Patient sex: M
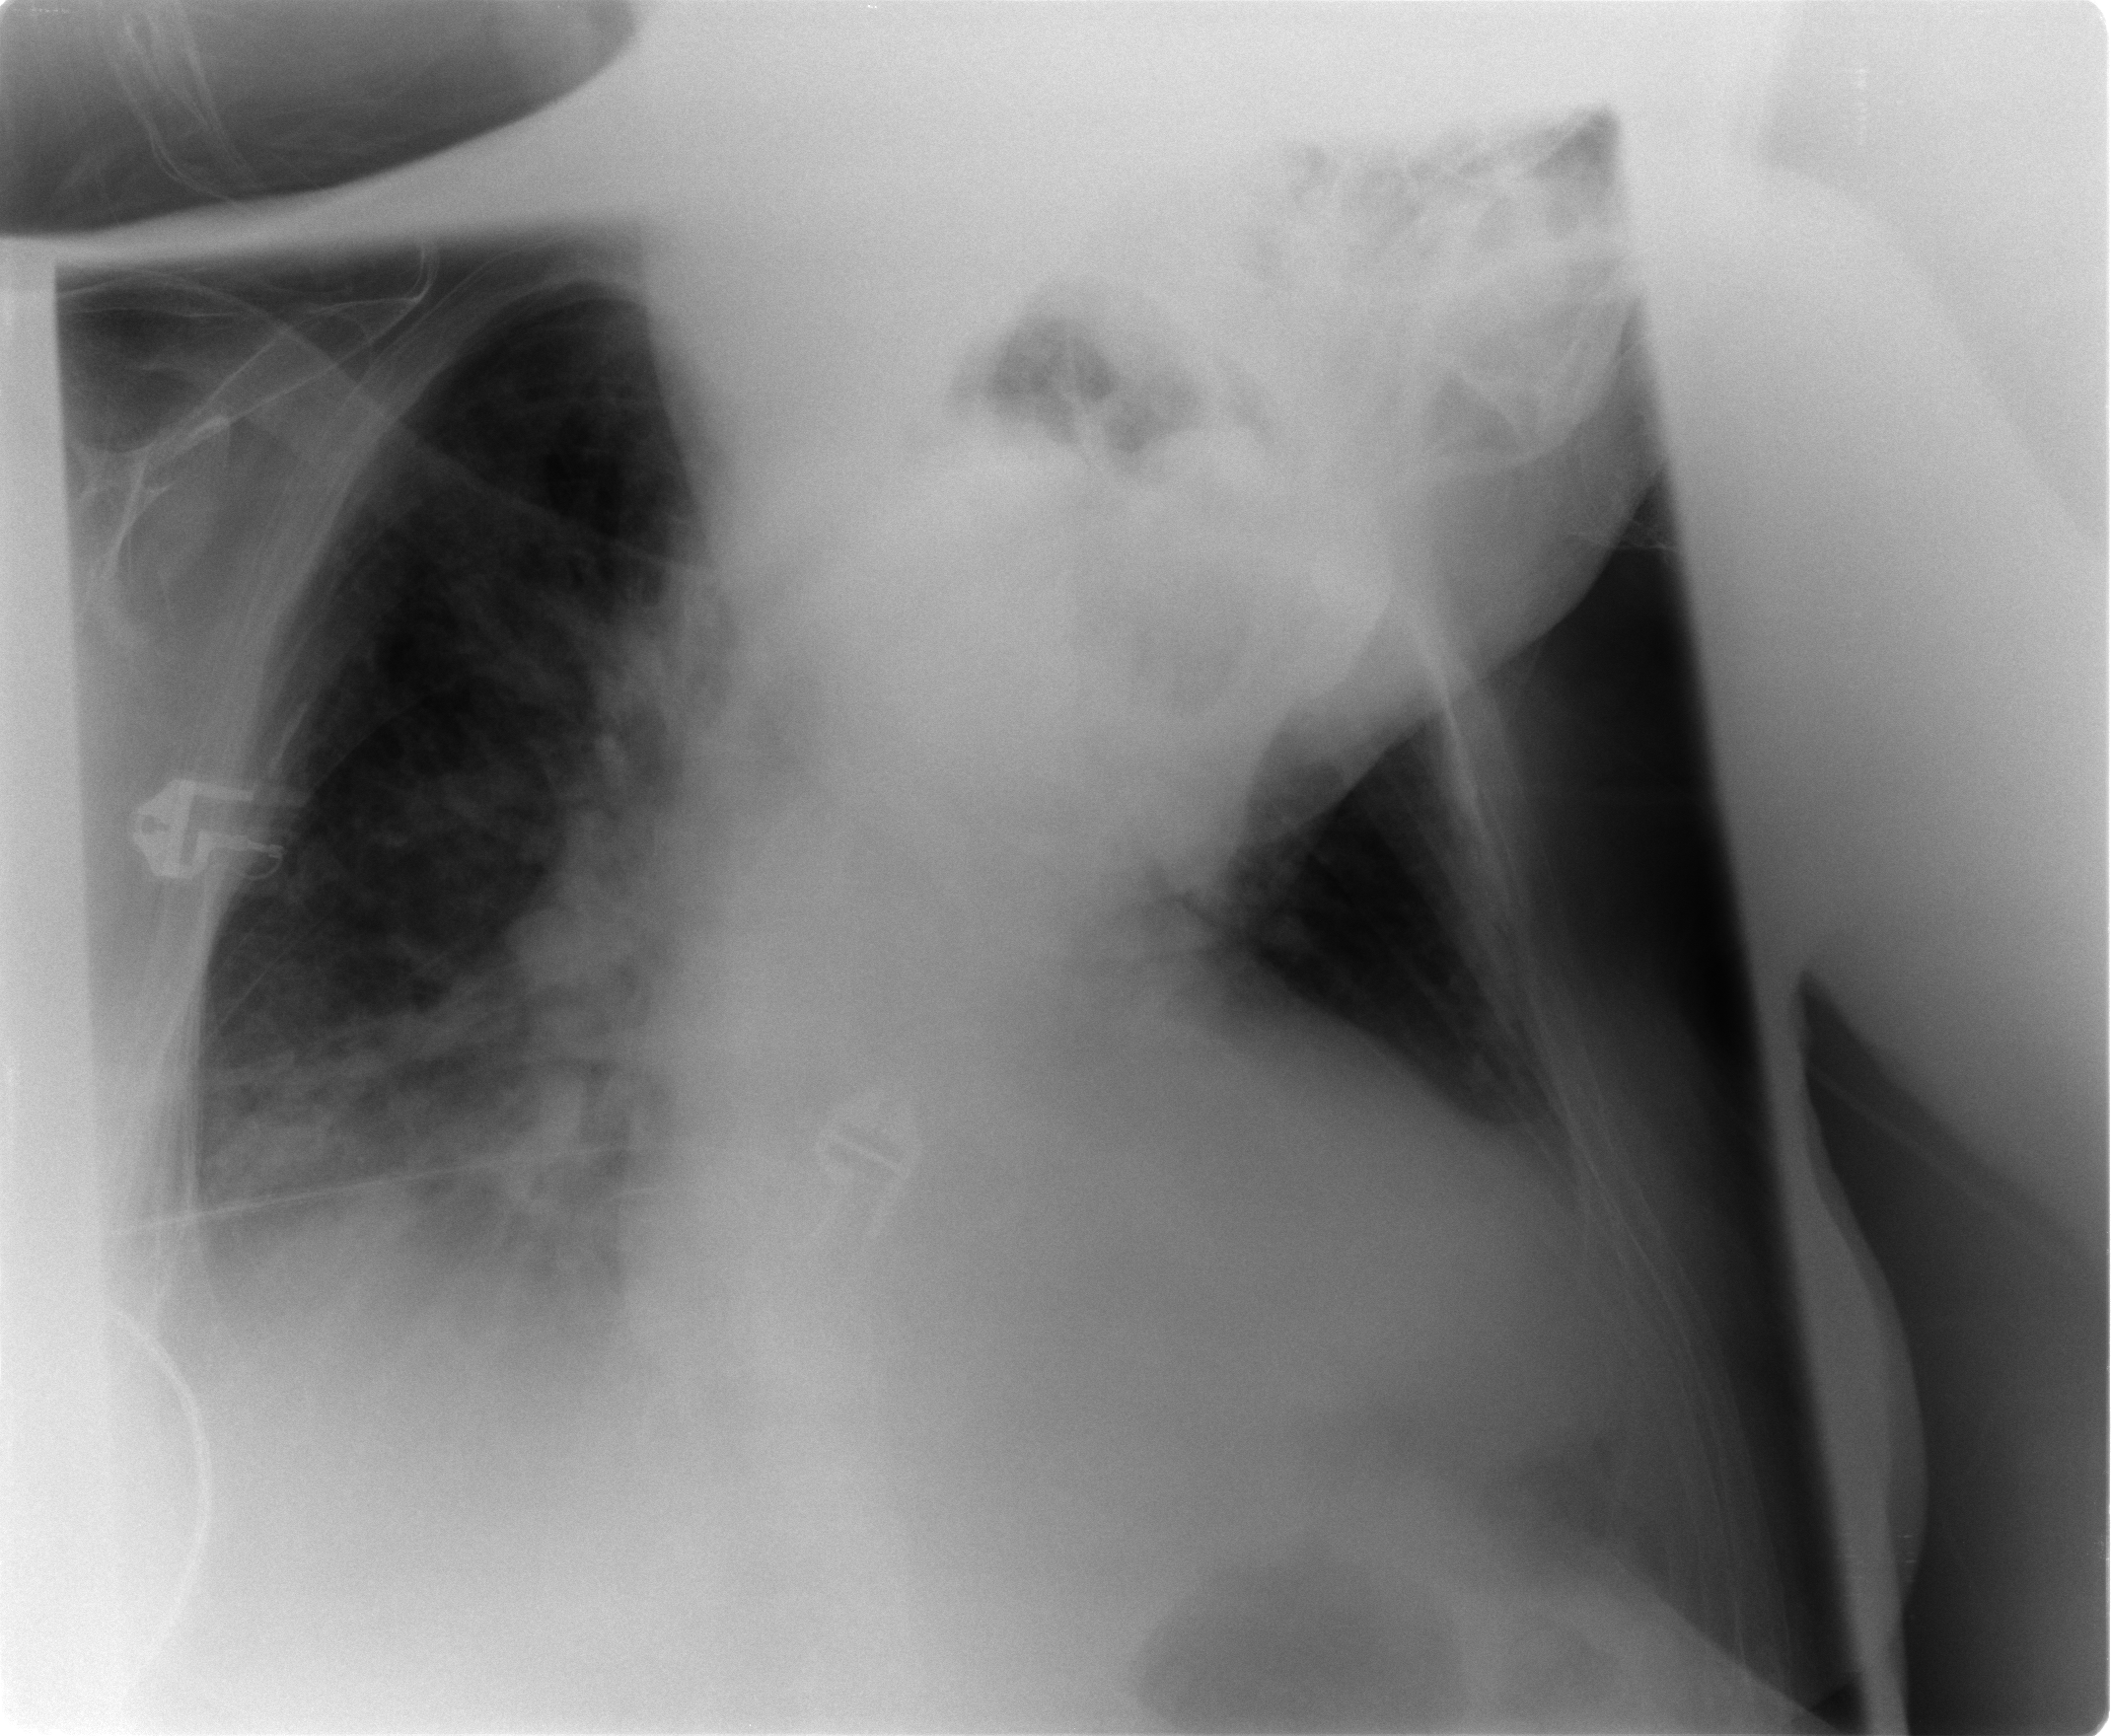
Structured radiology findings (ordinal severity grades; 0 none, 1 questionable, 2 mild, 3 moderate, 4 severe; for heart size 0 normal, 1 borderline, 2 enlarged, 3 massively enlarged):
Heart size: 2
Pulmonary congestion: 1
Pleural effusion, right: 2
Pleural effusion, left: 1
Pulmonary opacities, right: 0
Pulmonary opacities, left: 0
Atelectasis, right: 2
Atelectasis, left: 1